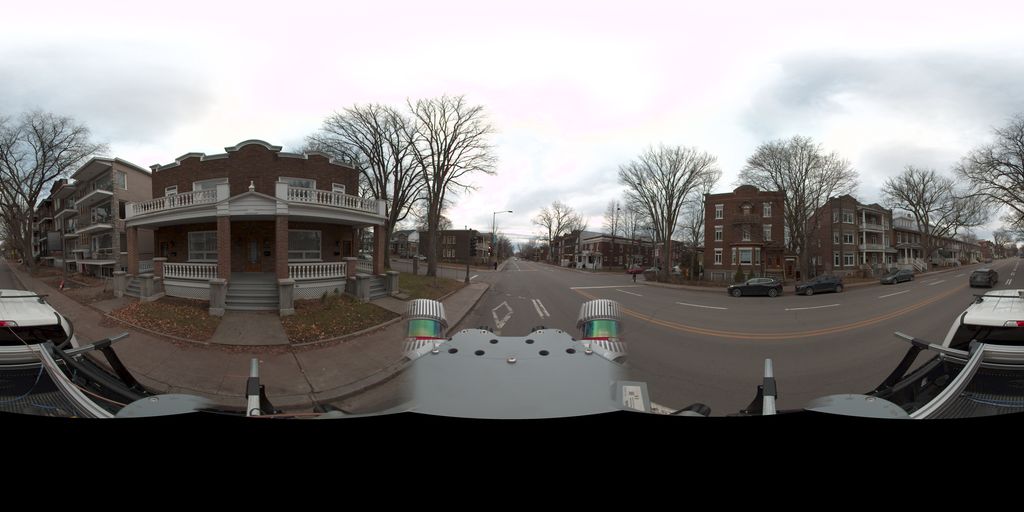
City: quebec_city